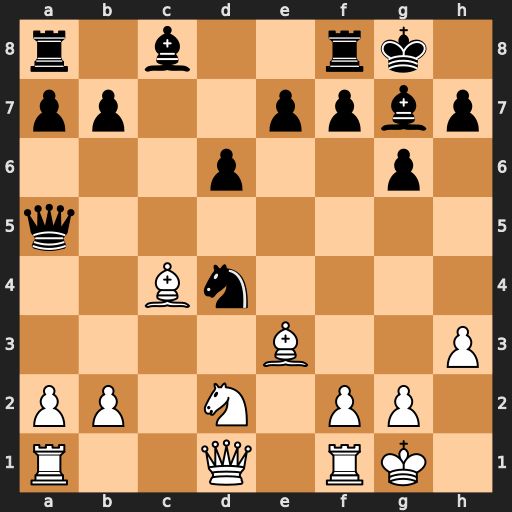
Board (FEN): r1b2rk1/pp2ppbp/3p2p1/q7/2Bn4/4B2P/PP1N1PP1/R2Q1RK1
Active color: w
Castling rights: -
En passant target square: -
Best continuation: Bxd4 Bxd4 Nb3